Group 1:
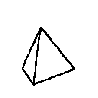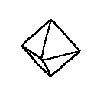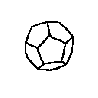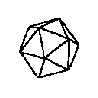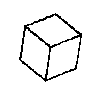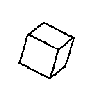
Group 2:
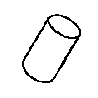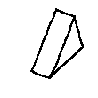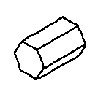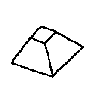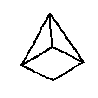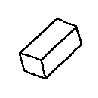
Rule separating the two groups: Drawing of platonic solid (regular polyhedron) vs. drawing of non-platonic solid.
Author: Aaron David Fairbanks